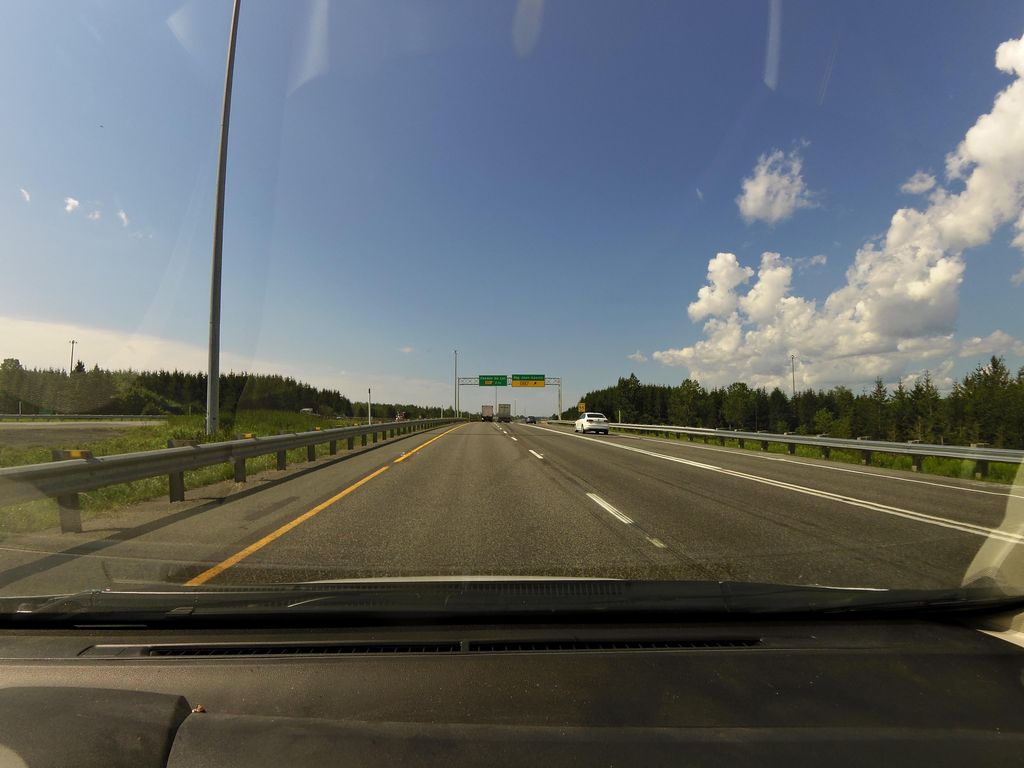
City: quebec_city